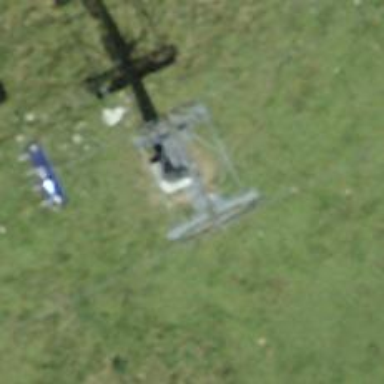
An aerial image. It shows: Pylon used for aerialway.